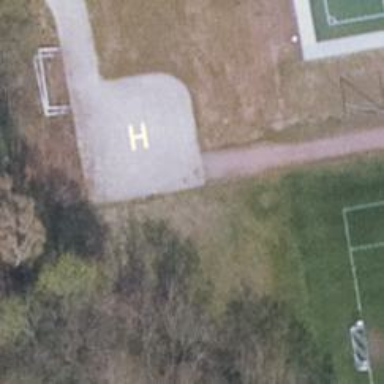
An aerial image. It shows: Image of helipad at airport.